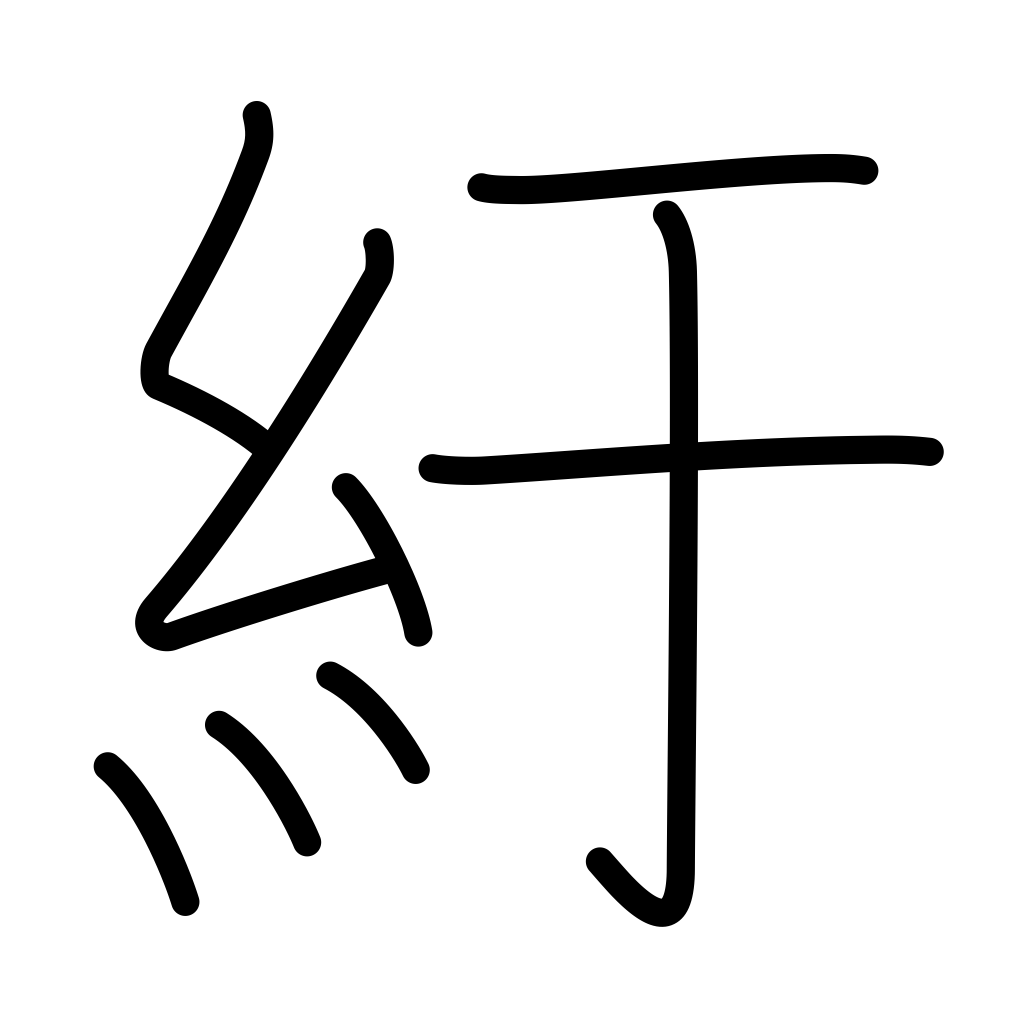
Meaning: crouch